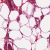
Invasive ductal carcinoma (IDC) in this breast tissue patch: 0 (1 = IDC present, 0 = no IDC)